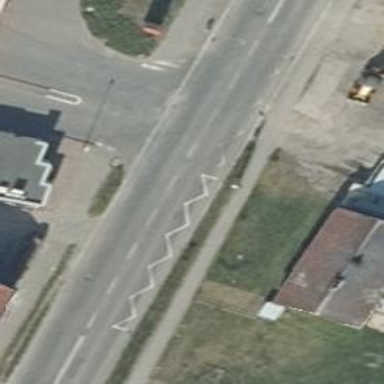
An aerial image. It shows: Secondary road with asphalt surface and shared lane for cyclists.